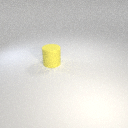
large yellow rubber cylinder